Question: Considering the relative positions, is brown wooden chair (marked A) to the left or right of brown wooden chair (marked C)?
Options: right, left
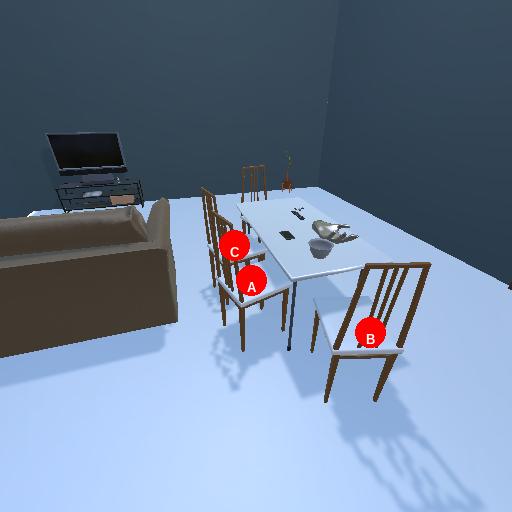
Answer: right